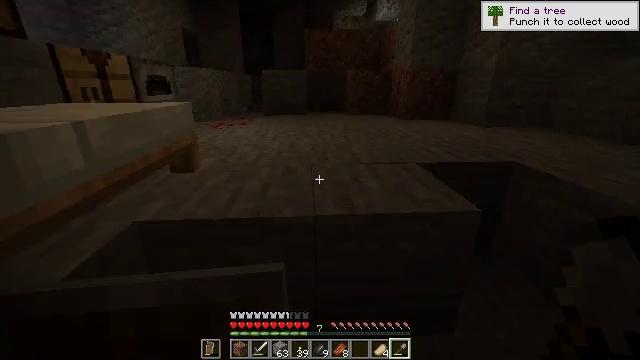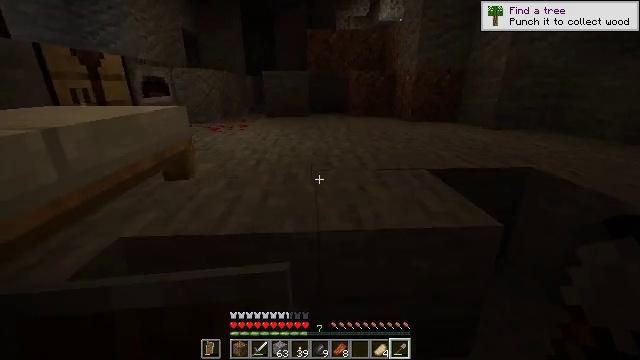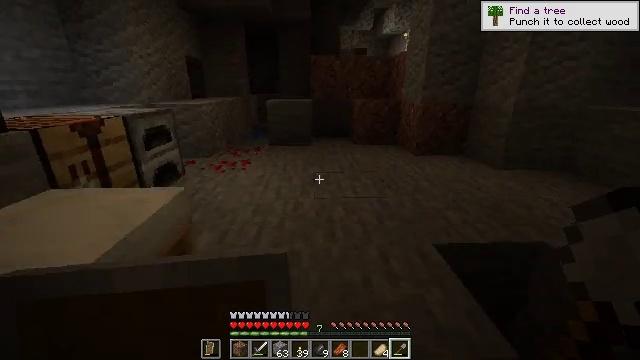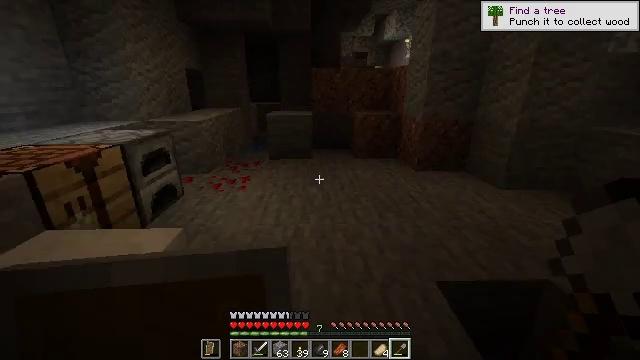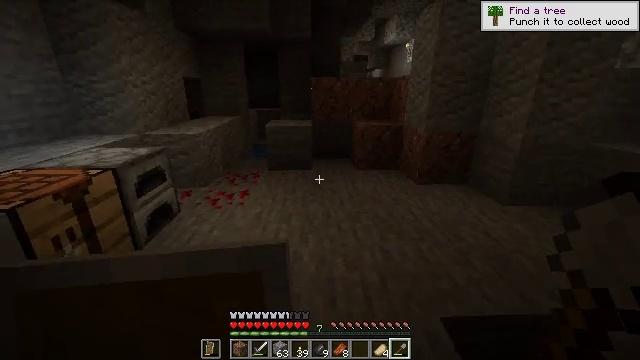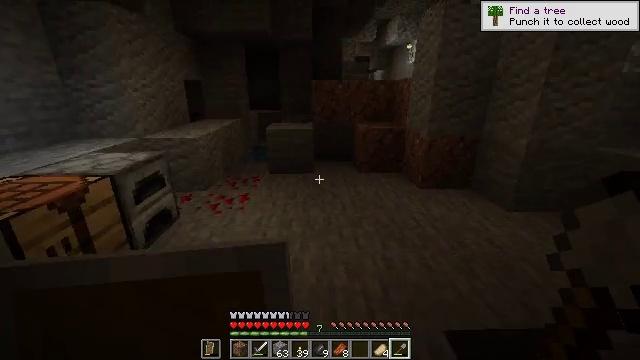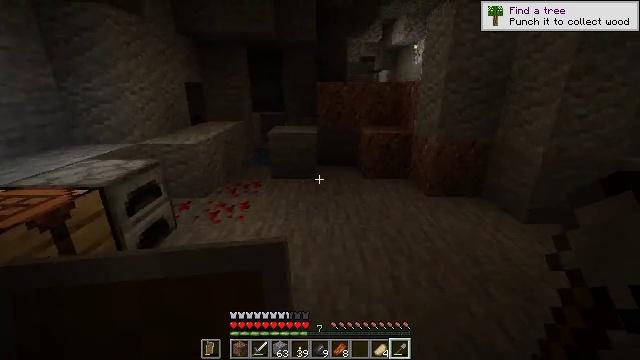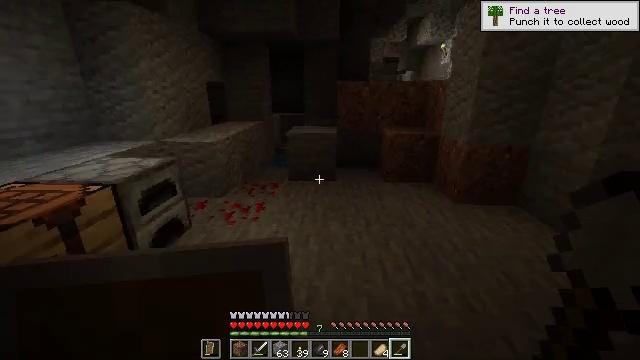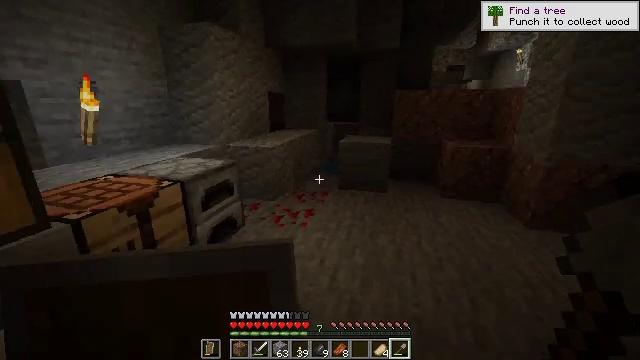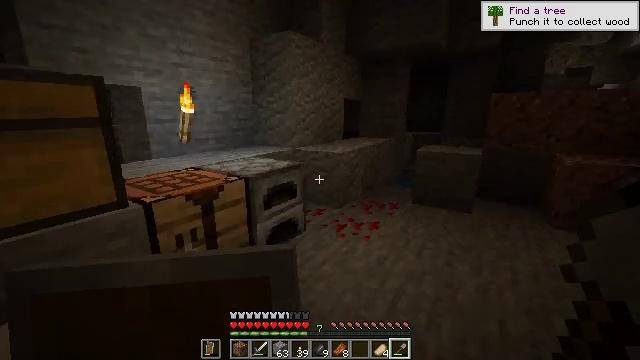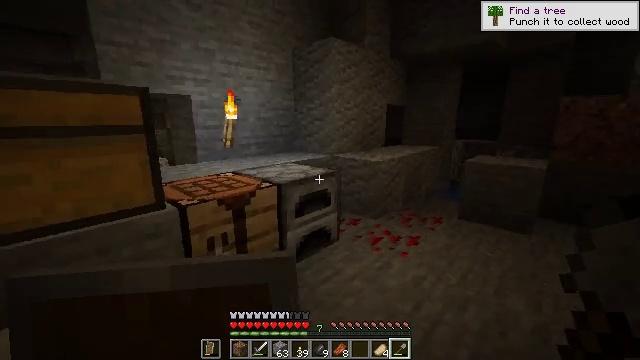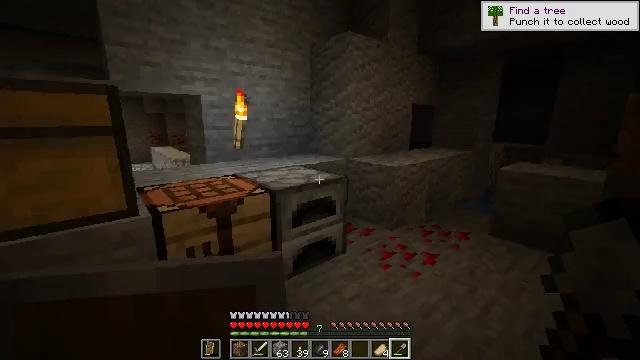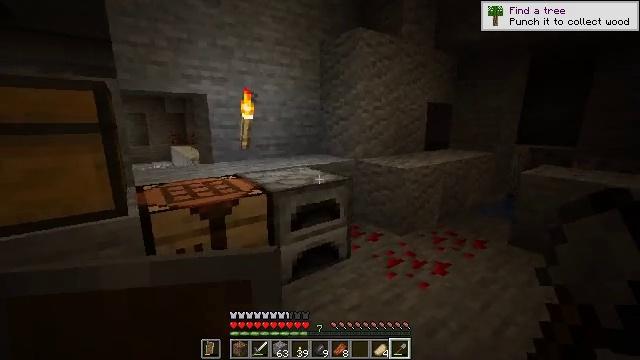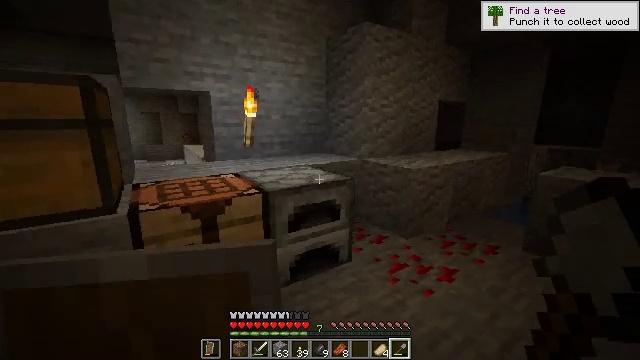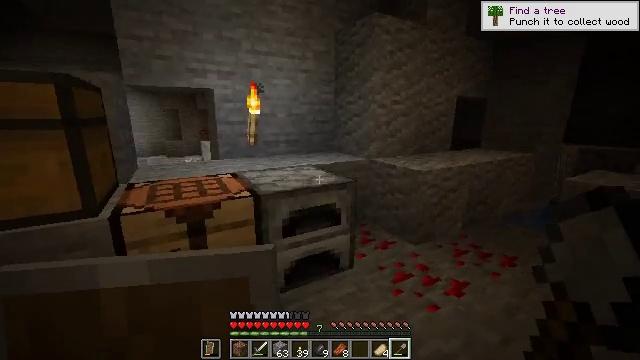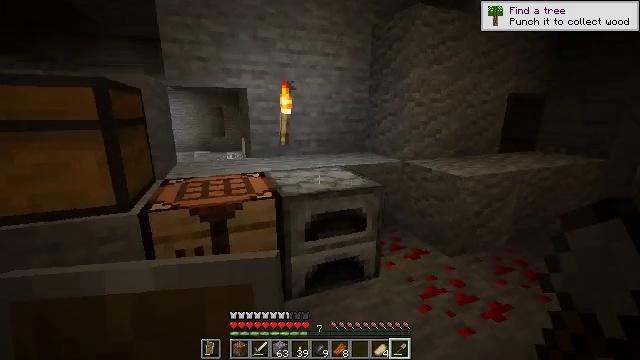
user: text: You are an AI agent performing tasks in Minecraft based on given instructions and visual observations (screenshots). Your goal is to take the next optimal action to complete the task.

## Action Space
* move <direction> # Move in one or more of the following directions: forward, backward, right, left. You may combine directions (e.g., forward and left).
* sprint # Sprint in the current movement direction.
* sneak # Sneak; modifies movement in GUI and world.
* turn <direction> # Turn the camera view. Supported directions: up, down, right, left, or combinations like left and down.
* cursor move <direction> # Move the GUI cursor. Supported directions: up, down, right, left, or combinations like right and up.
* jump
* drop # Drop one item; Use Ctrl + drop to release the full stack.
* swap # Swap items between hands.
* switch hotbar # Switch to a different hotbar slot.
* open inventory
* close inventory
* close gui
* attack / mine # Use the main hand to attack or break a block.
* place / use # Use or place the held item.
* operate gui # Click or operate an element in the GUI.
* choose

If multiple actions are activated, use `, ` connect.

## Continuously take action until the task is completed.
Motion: motion action
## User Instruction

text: Open the crafting table to make flint and steel with iron and flint.
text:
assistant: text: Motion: move forward, jump
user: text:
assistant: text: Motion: move forward, jump
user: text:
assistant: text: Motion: move forward, jump
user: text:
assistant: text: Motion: move forward, jump
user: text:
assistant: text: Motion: move forward
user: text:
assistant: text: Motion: move forward
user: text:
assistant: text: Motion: move forward, turn left
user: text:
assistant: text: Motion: move forward and move right, turn left and up
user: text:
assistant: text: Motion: move forward and move right, turn left and up
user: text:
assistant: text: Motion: move forward and move right, turn left and up
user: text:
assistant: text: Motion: move forward and move right, turn left
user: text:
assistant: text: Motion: move forward and move right, turn left
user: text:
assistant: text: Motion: move forward and move right, turn left
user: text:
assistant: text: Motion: move forward and move right, turn left
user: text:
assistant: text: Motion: move forward and move right, turn left
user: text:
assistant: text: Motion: turn left
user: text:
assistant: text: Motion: turn left
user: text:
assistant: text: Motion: turn left
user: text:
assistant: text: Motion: turn left
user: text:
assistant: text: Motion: turn left
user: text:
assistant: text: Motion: turn left
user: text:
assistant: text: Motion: turn left
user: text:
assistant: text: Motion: turn left
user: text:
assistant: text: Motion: turn left
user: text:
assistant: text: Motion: turn left
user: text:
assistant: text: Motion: no_op
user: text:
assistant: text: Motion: no_op
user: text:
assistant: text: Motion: no_op
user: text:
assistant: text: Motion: turn left
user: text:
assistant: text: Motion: turn down